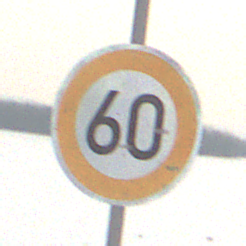
Verkehrszeichen: Geschwindigkeit60
Umgebung: Outdoor, Nature
Tageszeit: MorningAfternoon
Wetter: Overcast
Licht: Natural
Jahreszeit: Winter
Kontrast: LowContrast